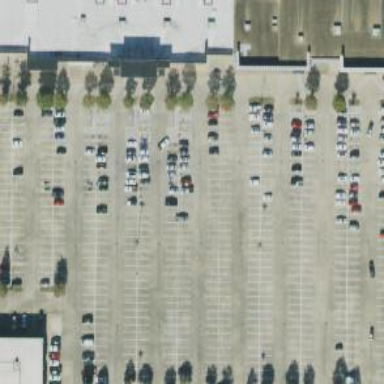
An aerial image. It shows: Parking space is available.